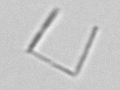
Label: Nanoneis